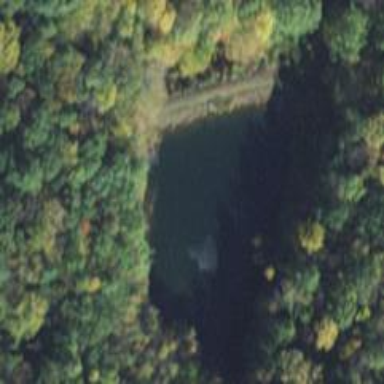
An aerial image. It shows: Reservoir of natural water.